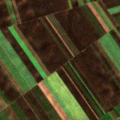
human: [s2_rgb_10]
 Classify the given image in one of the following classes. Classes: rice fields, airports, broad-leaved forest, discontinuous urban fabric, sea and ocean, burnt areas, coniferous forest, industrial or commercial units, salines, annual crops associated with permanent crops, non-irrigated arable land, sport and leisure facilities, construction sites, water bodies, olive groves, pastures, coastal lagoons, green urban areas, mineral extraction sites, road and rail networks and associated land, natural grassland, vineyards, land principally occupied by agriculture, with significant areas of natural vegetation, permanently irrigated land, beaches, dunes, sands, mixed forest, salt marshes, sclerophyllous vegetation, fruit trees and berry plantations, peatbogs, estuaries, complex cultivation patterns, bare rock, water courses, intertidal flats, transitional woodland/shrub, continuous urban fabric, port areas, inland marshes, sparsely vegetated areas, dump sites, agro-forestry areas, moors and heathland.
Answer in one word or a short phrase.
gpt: non-irrigated arable land